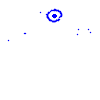
Particle: pion